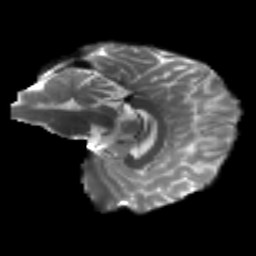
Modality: T2w
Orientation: sagittal
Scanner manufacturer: siemens
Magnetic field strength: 3 T
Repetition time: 4.16 s
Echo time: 0.0806 s